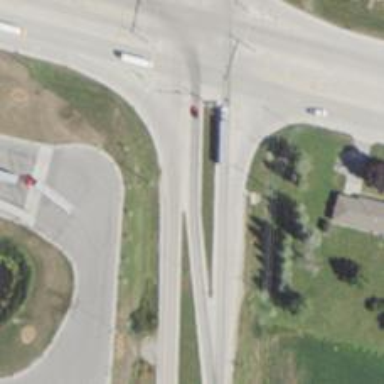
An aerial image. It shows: Secondary link road.